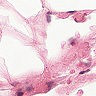
Metastatic tissue present: no